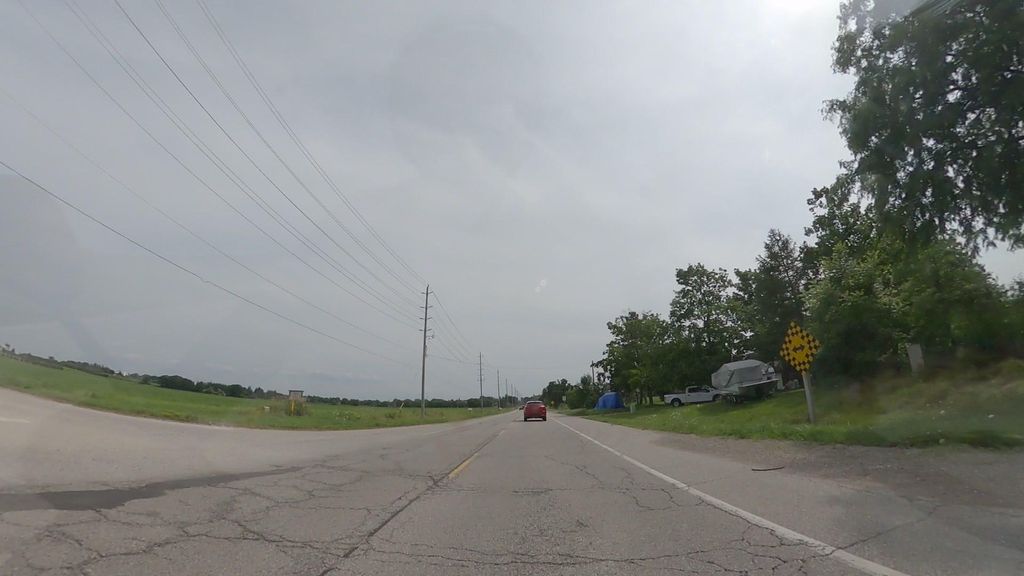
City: kitchener-waterloo